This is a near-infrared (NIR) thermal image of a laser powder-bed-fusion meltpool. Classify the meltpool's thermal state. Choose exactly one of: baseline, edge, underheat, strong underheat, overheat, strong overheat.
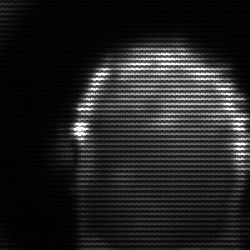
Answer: baseline